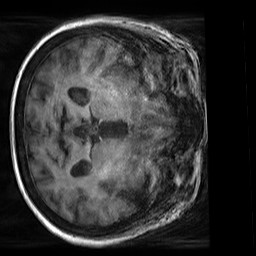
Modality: T1w
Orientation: axial
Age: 66
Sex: female
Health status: healthy
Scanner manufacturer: siemens
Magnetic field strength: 3 T
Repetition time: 2.5 s
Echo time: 0.00299 s